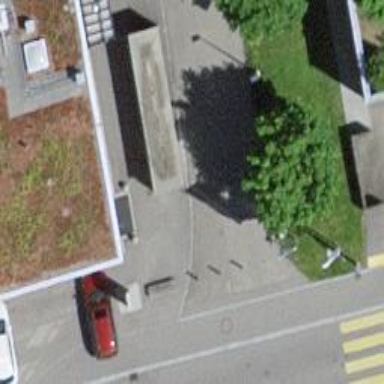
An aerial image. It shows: Bollard barrier.